六年级 · 算术
 如图所示，与北京时间相比，东京时间早 1 小时，记为 +1 时；巴黎时间晚 7 小时，记为 -7 时。悉尼时间记为 +2 时，当北京时间是 6 月 1 日 23 时时，悉尼时间是（）。

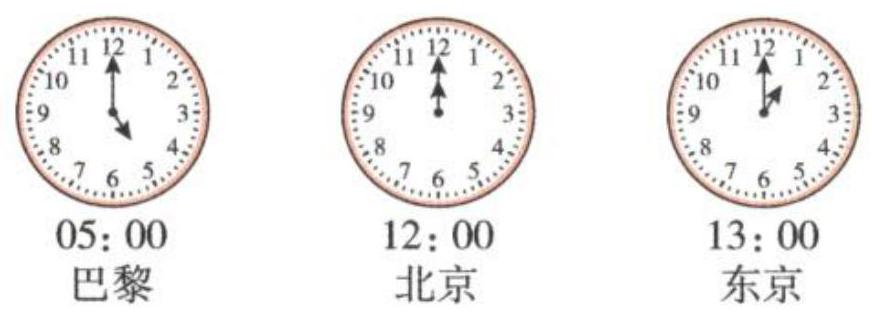
A. 6 月 2 日 1 时
B. 6 月 1 日 1 时 C. 6 月 1 日 21 时D. 6 月 2 日 21 时
答案: A